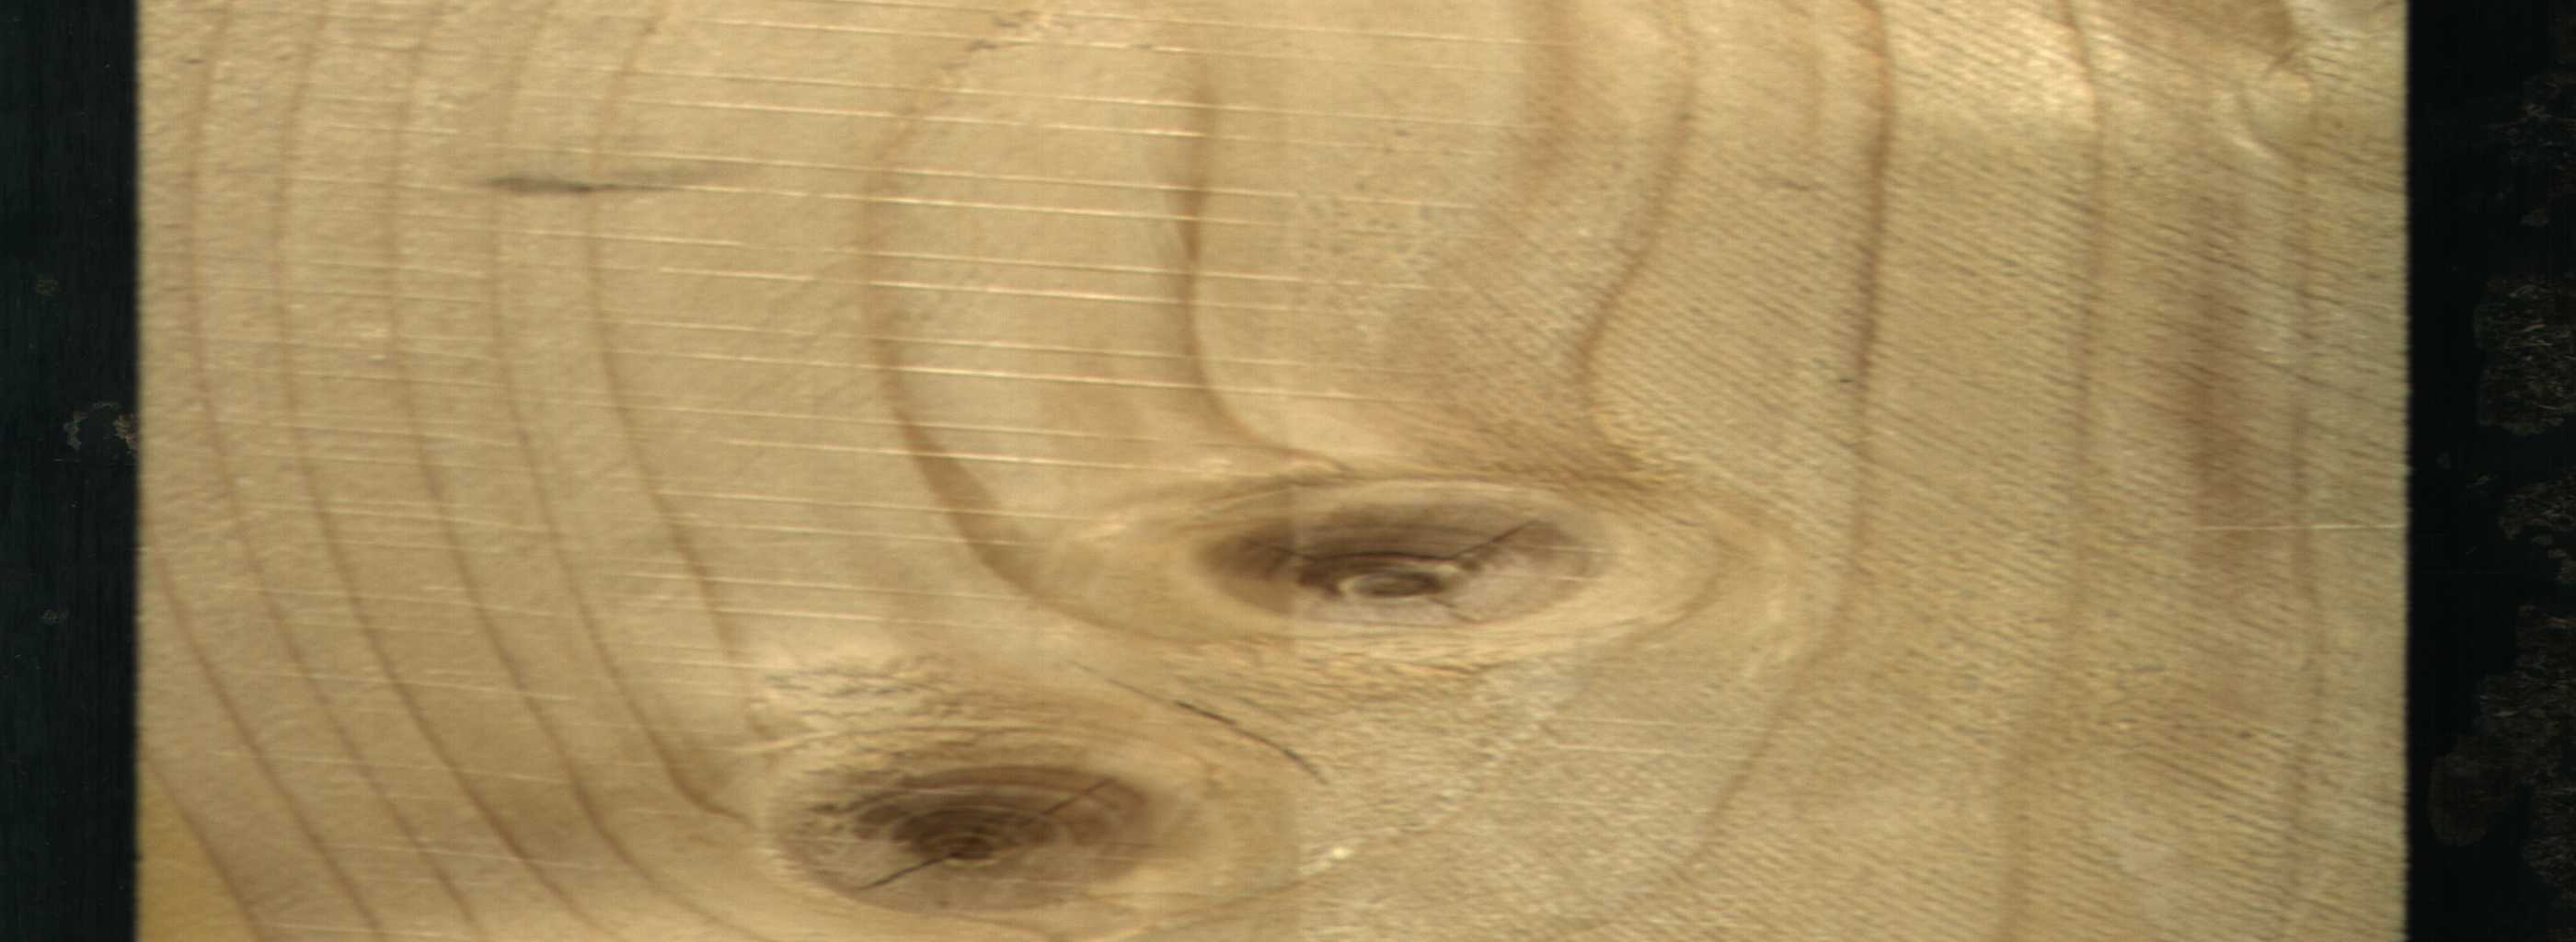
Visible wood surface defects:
knot_with_crack
knot_with_crack
knot_with_crack
Live_Knot